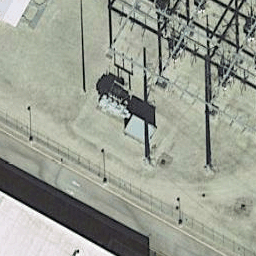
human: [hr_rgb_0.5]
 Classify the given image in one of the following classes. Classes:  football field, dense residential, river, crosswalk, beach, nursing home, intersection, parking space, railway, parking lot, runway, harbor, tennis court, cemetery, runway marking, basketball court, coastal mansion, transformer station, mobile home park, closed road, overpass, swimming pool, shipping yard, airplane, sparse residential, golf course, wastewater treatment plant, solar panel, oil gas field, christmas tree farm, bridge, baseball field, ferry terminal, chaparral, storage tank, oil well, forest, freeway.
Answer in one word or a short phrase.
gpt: transformer station